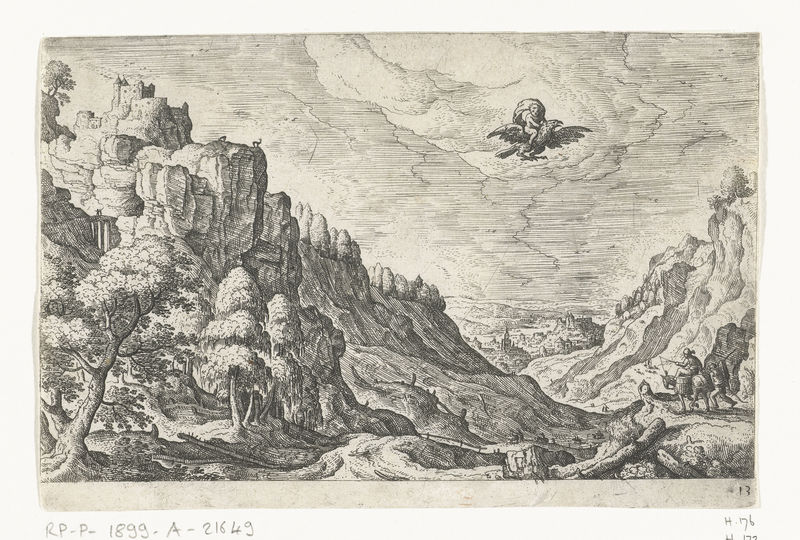
Titel: Jupiter ontvoert Ganymedes
Künstler: Hans Bol
Standort: Amsterdam
Institution: Rijksmuseum
Schlagwörter: gravure, estampe, eau forte, enlèvement de ganymède